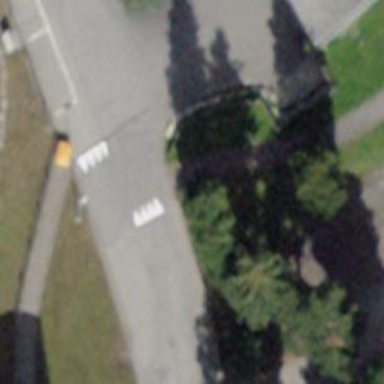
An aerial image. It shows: Table-style traffic calming feature.